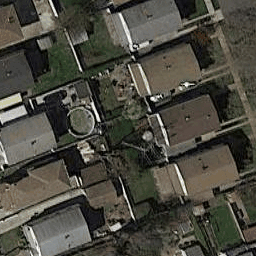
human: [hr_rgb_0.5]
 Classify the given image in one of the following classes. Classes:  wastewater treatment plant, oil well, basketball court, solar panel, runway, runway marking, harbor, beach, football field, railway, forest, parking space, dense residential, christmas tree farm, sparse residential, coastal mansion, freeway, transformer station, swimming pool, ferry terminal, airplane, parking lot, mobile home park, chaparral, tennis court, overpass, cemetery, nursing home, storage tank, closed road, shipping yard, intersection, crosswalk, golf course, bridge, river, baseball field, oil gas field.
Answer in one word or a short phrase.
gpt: dense residential